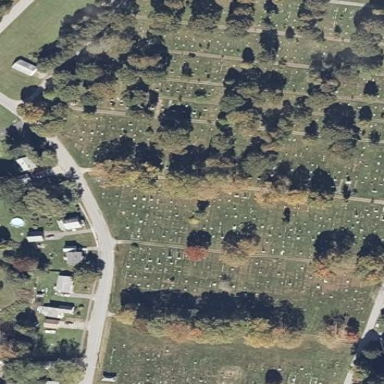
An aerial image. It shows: Cemetery.